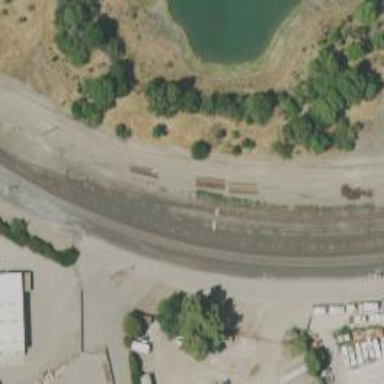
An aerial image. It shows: Railway siding with rails.